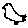
Label: bird